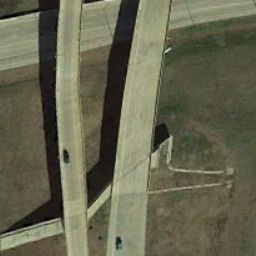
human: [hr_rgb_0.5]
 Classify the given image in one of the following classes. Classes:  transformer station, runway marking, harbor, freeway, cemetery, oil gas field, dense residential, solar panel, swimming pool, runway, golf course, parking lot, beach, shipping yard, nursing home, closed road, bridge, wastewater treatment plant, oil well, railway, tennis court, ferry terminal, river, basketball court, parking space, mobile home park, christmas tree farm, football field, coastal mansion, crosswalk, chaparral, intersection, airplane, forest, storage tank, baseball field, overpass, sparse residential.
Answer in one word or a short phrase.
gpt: overpass